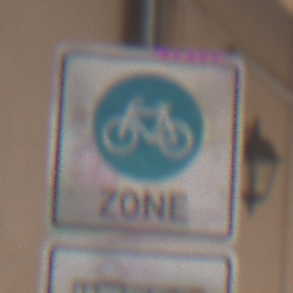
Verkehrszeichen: BeginnFahrradzone
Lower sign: MehrspurigeFahrzeugeFrei7
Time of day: Midday
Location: Outdoor (Urban)
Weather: PartlyCloudy
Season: NotSpecified
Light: Natural